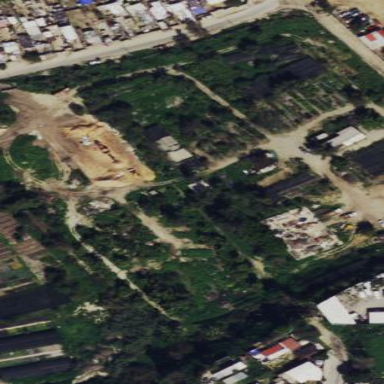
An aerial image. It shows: Plant nursery.